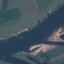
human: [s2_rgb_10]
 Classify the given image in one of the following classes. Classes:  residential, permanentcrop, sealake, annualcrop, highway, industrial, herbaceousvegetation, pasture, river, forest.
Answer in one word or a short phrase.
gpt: River